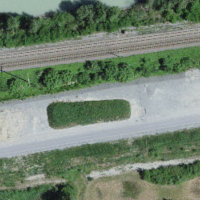
EUNIS habitat code: 57
Species observed at this site:
Datura stramonium